Question: I have a react-native application running on expo client using 'npm run android' on , WebApi call to get data using fetch works perfectly fine when I disable Enable SSL on the Visual Studio project settings see below, which means it is running on http port , if you see arrow mark I unchecked Enable SSL checkbox

And also I made changes in applicationhost.config file to point my localhost to 127.0.0.1 which is an alias for 10.0.2.2 to connect from Android emulator, see below:
'''
<bindings>
<binding protocol="http" bindingInformation="*:54715:127.0.0.1" />
<binding protocol="http" bindingInformation="*:54715:localhost" />
<binding protocol="https" bindingInformation="*:44367:127.0.0.1" />
</bindings>
'''
So from above if I make fetch call from react native app it is working just fine, see code below:
'''
fetch("http://10.0.2.2:54715/WeatherForecast/getAllProgramTypes")
.then((response) => {
return response.json();
})
.then((data) => {
console.log(data);
})
.catch((err) => {
console.log(err);
});
'''
But the moment I click on EnableSSL on the project properties it would run on https port which is self certified
<URL>
https run on port, and when I make fetch to the web api:
'''
fetch("https://10.0.2.2:44367/WeatherForecast/getAllProgramTypes")
.then((response) => {
return response.json();
})
.then((data) => {
console.log(data);
})
.catch((err) => {
console.log(err);
});
'''
now with https I am getting , it is unable to make https call on localhost.
I got it working with http when I un-check Enable SSL and run the .Net Core solution but how to make fetch call with local https work ?
When I look at Microsoft docs it says , how do i do it with react-native code ?
<URL>
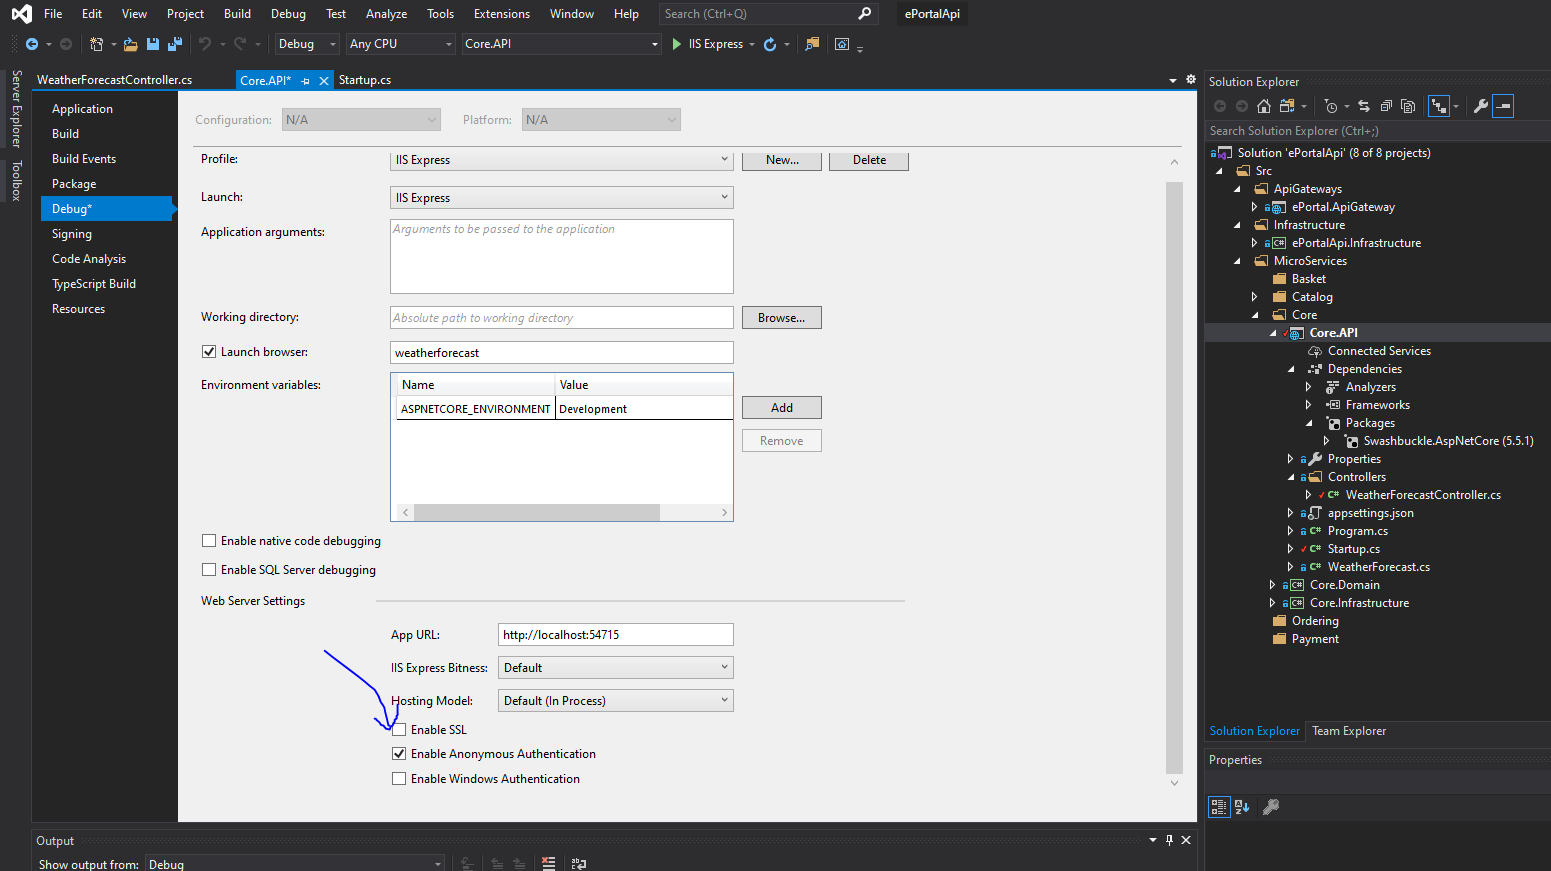
Answer: So, http or https even if it's working on Android Emulator, the question again is how it will work on your iPhone device or an Android device, I mean if you are using Expo Client app to open you react native app, now how do you connect your localhost .NET Core WebApi or any other endpoints on your local machine to your mobile devices to have the app running.
I have a common working solution which works for both emulators and mobile apps on the individual devices.
Step 1: Go to <URL>
Step 2: Sign Up, you may use GitHub account
Step 3: Click on Download for windows if you have windows OS and unzip the file, you will
see the .exe, copy that to your desktop or the location you wanted.
Step 4: Go windows explorer and open command prompt on the location where you copied the
exe, run 'dir' to check to see if you have ngrok.exe in the location you are on.
Step 5: Run 'ngrok authtoken yourTokenGivenDuringSignUp' , it's one-time thing you may need
to do
Step 6: Run 'ngrok http https://localhost:PortNumber -host-header="localhost:PortNumber"' , Port number is the port that your .NET core solution is running, Enable SSL in the project properties we need https for this to work.
Step 7: Copy https link which will be ngrok created https URL which is highlighted, given as below example

Now you can use above link to replace in the fetch url to make the mobile app or Emulators work from your local code.
Note*** We need to be running the ngrok on step 6 & our solution, also url is different every time so run the step 6 and .NET Core solution to generate new web address and use it in the react native app.
Happy Coding :)